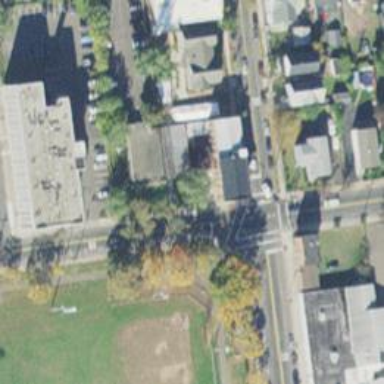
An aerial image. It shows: School.